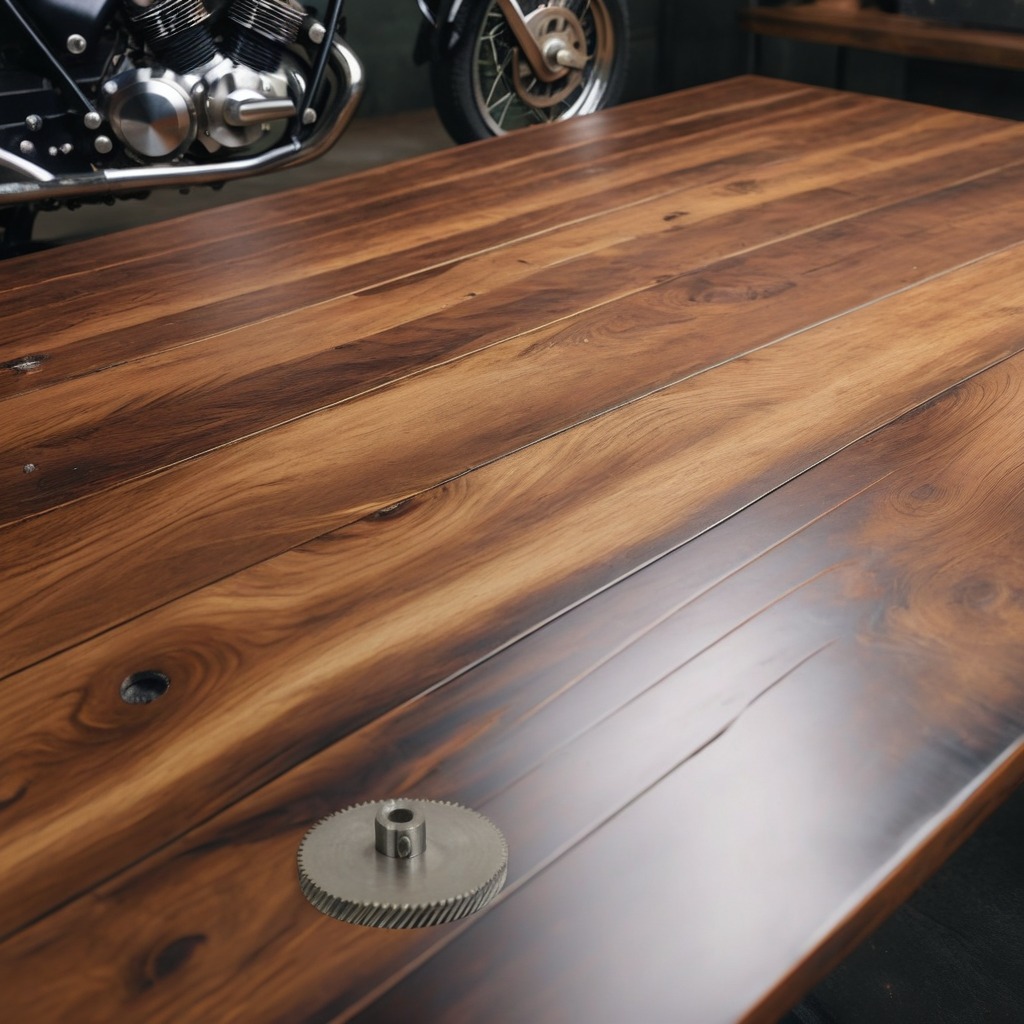
A steel gear with teeth is lying on a wooden table in a vintage motorcycle garage.